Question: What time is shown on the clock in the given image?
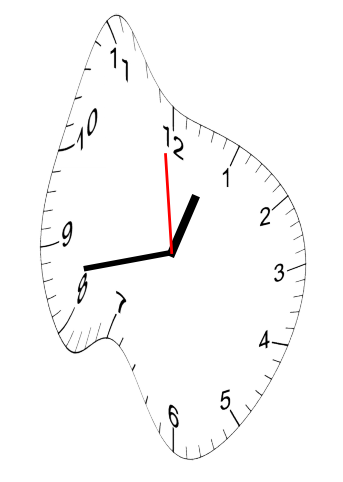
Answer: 12:42:59